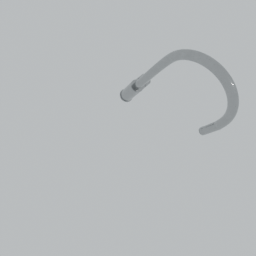
Label: appliances